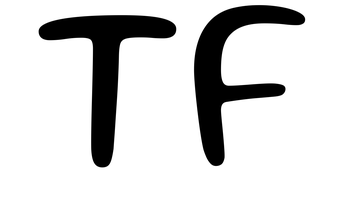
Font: Gluten_Light